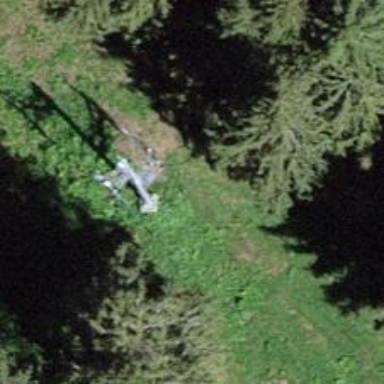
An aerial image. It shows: Pylon used for aerialway.